Aerial crown-view tile of a tropical tree (Barro Colorado Island, Panama), acquired 20241112:
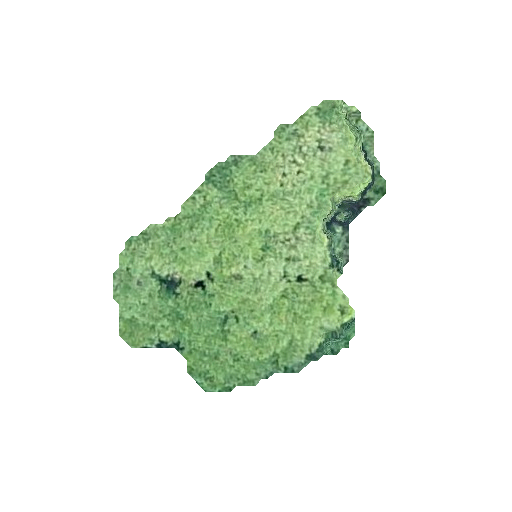
Species: Ocotea oblonga
GBIF accepted scientific name: Ocotea oblonga
Crown area: 75.374 m²